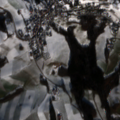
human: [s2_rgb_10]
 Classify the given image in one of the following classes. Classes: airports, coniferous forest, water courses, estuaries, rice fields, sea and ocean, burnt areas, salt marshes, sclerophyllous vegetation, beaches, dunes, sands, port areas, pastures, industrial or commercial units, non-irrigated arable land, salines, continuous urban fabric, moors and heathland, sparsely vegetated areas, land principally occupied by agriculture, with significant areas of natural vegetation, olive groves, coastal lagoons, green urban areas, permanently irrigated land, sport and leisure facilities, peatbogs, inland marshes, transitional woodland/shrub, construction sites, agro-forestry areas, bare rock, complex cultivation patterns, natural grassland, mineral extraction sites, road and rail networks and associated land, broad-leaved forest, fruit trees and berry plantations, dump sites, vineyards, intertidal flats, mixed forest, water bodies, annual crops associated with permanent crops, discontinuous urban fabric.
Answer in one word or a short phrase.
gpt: discontinuous urban fabric, non-irrigated arable land, complex cultivation patterns, land principally occupied by agriculture, with significant areas of natural vegetation, mixed forest